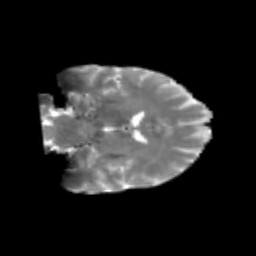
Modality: T2w
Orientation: coronal
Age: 39
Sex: male
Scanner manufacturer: siemens
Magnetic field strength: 3 T
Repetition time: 1.8 s
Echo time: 0.07 s